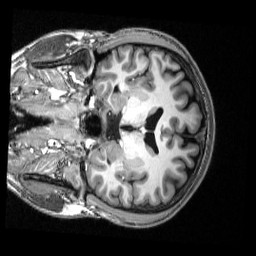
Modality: T1w
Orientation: coronal
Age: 18
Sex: male
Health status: healthy
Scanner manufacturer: siemens
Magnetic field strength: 3 T
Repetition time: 2.53 s
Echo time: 0.00339 s